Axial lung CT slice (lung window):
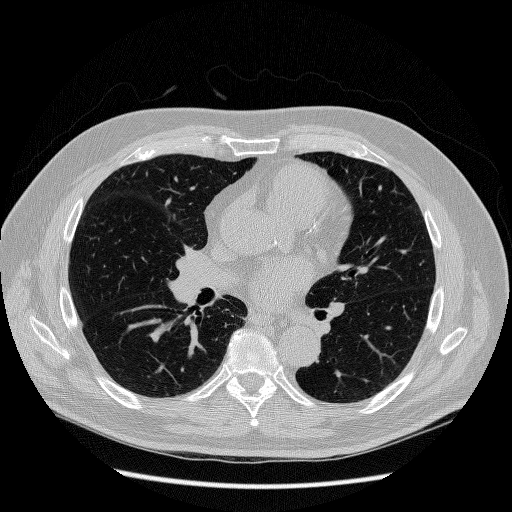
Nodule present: no